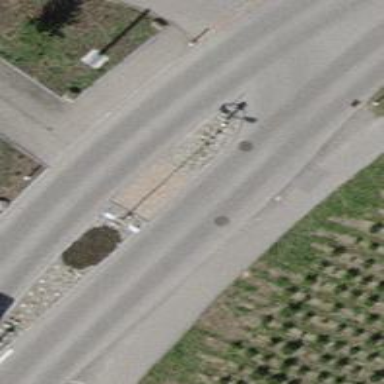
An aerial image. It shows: Unmarked crossing with pedestrian island.